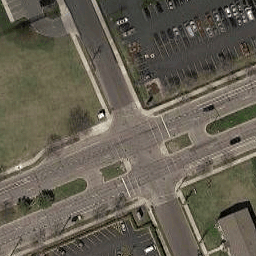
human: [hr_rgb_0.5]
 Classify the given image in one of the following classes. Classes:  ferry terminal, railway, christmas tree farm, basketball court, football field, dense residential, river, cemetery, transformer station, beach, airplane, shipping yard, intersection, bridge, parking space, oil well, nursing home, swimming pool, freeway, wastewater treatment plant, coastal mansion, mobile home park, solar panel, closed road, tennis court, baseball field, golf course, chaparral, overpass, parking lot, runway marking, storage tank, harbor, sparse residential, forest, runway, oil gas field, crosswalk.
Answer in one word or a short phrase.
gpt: intersection